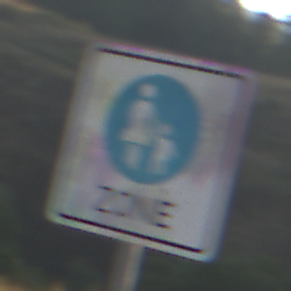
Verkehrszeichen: BeginnFussgaengerzone
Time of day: SunriseSunset
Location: Outdoor (Nature)
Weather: Clear
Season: NotSpecified
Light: Natural